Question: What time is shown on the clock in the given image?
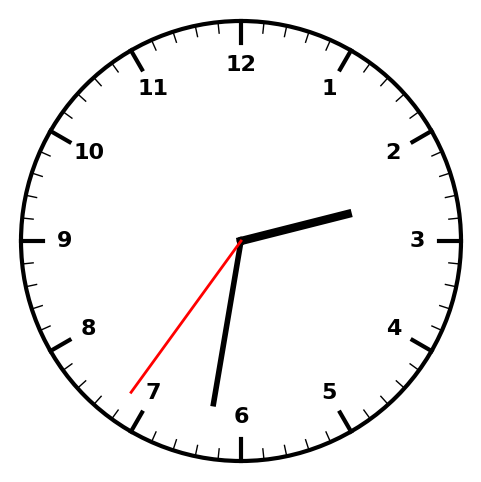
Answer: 02:31:36